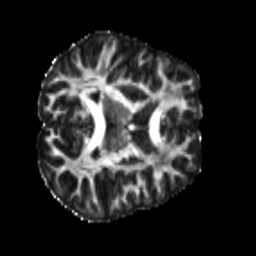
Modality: FA
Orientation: axial
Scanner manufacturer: siemens
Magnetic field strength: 3 T
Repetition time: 4 s
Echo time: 0.0594 s